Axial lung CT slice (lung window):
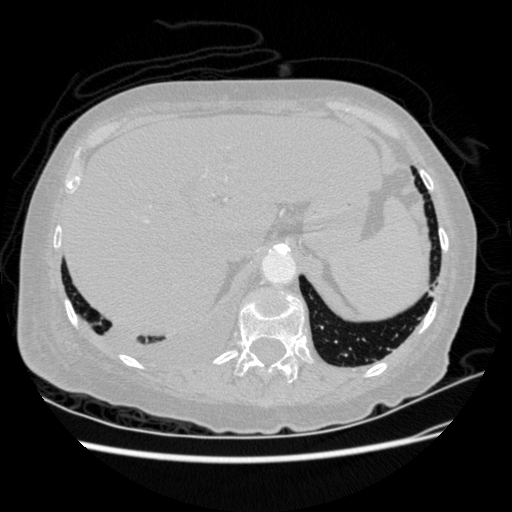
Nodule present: no